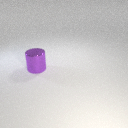
large purple metal cylinder